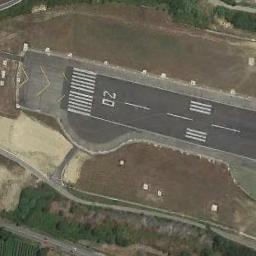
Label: runway